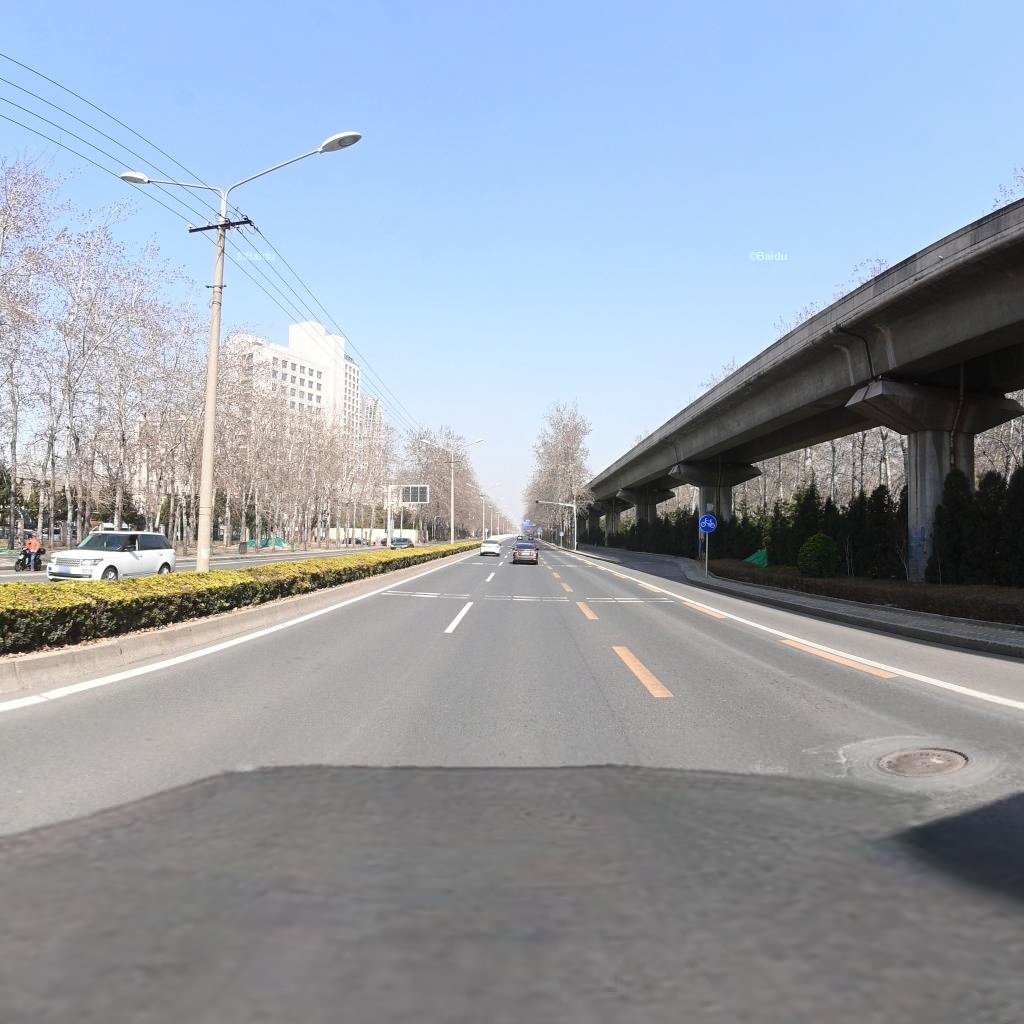
Region: Chaoyang
Road damage annotations: longitudinal crack, manhole cover